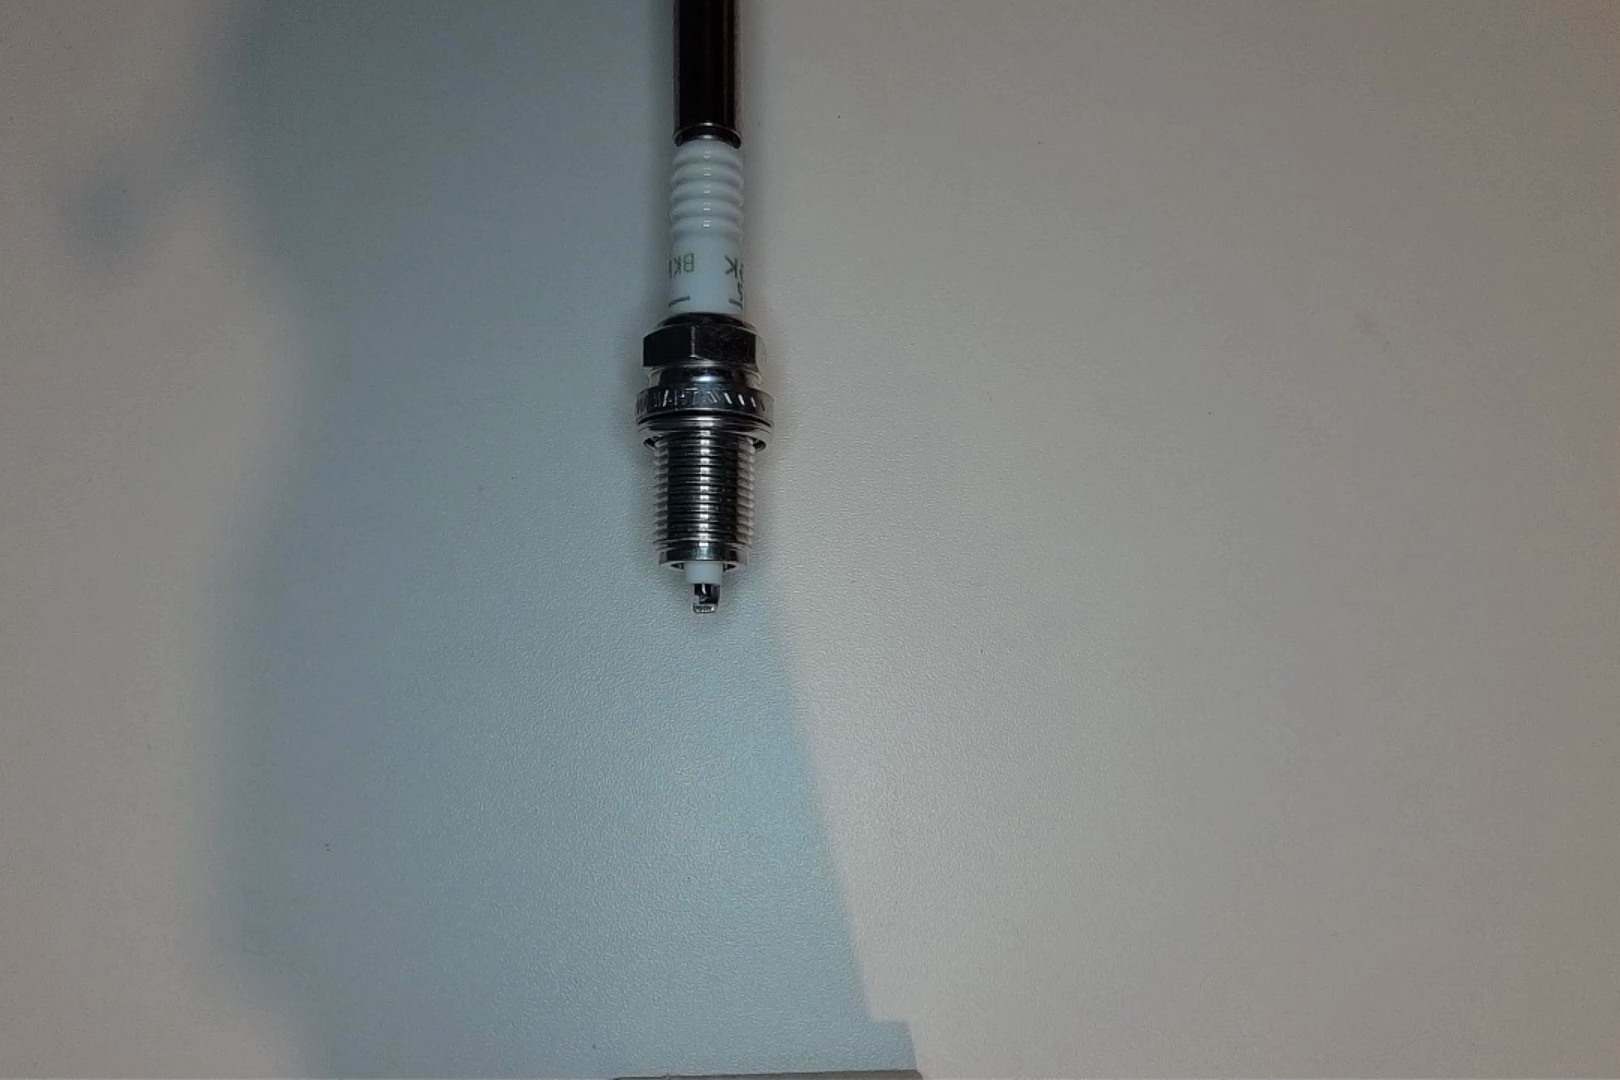
Label: no anomaly